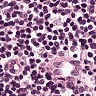
Metastatic tissue present: no